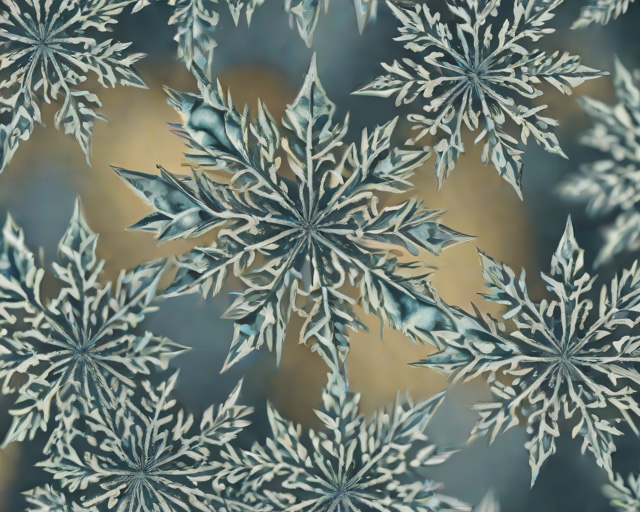
Category: Winter